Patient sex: F
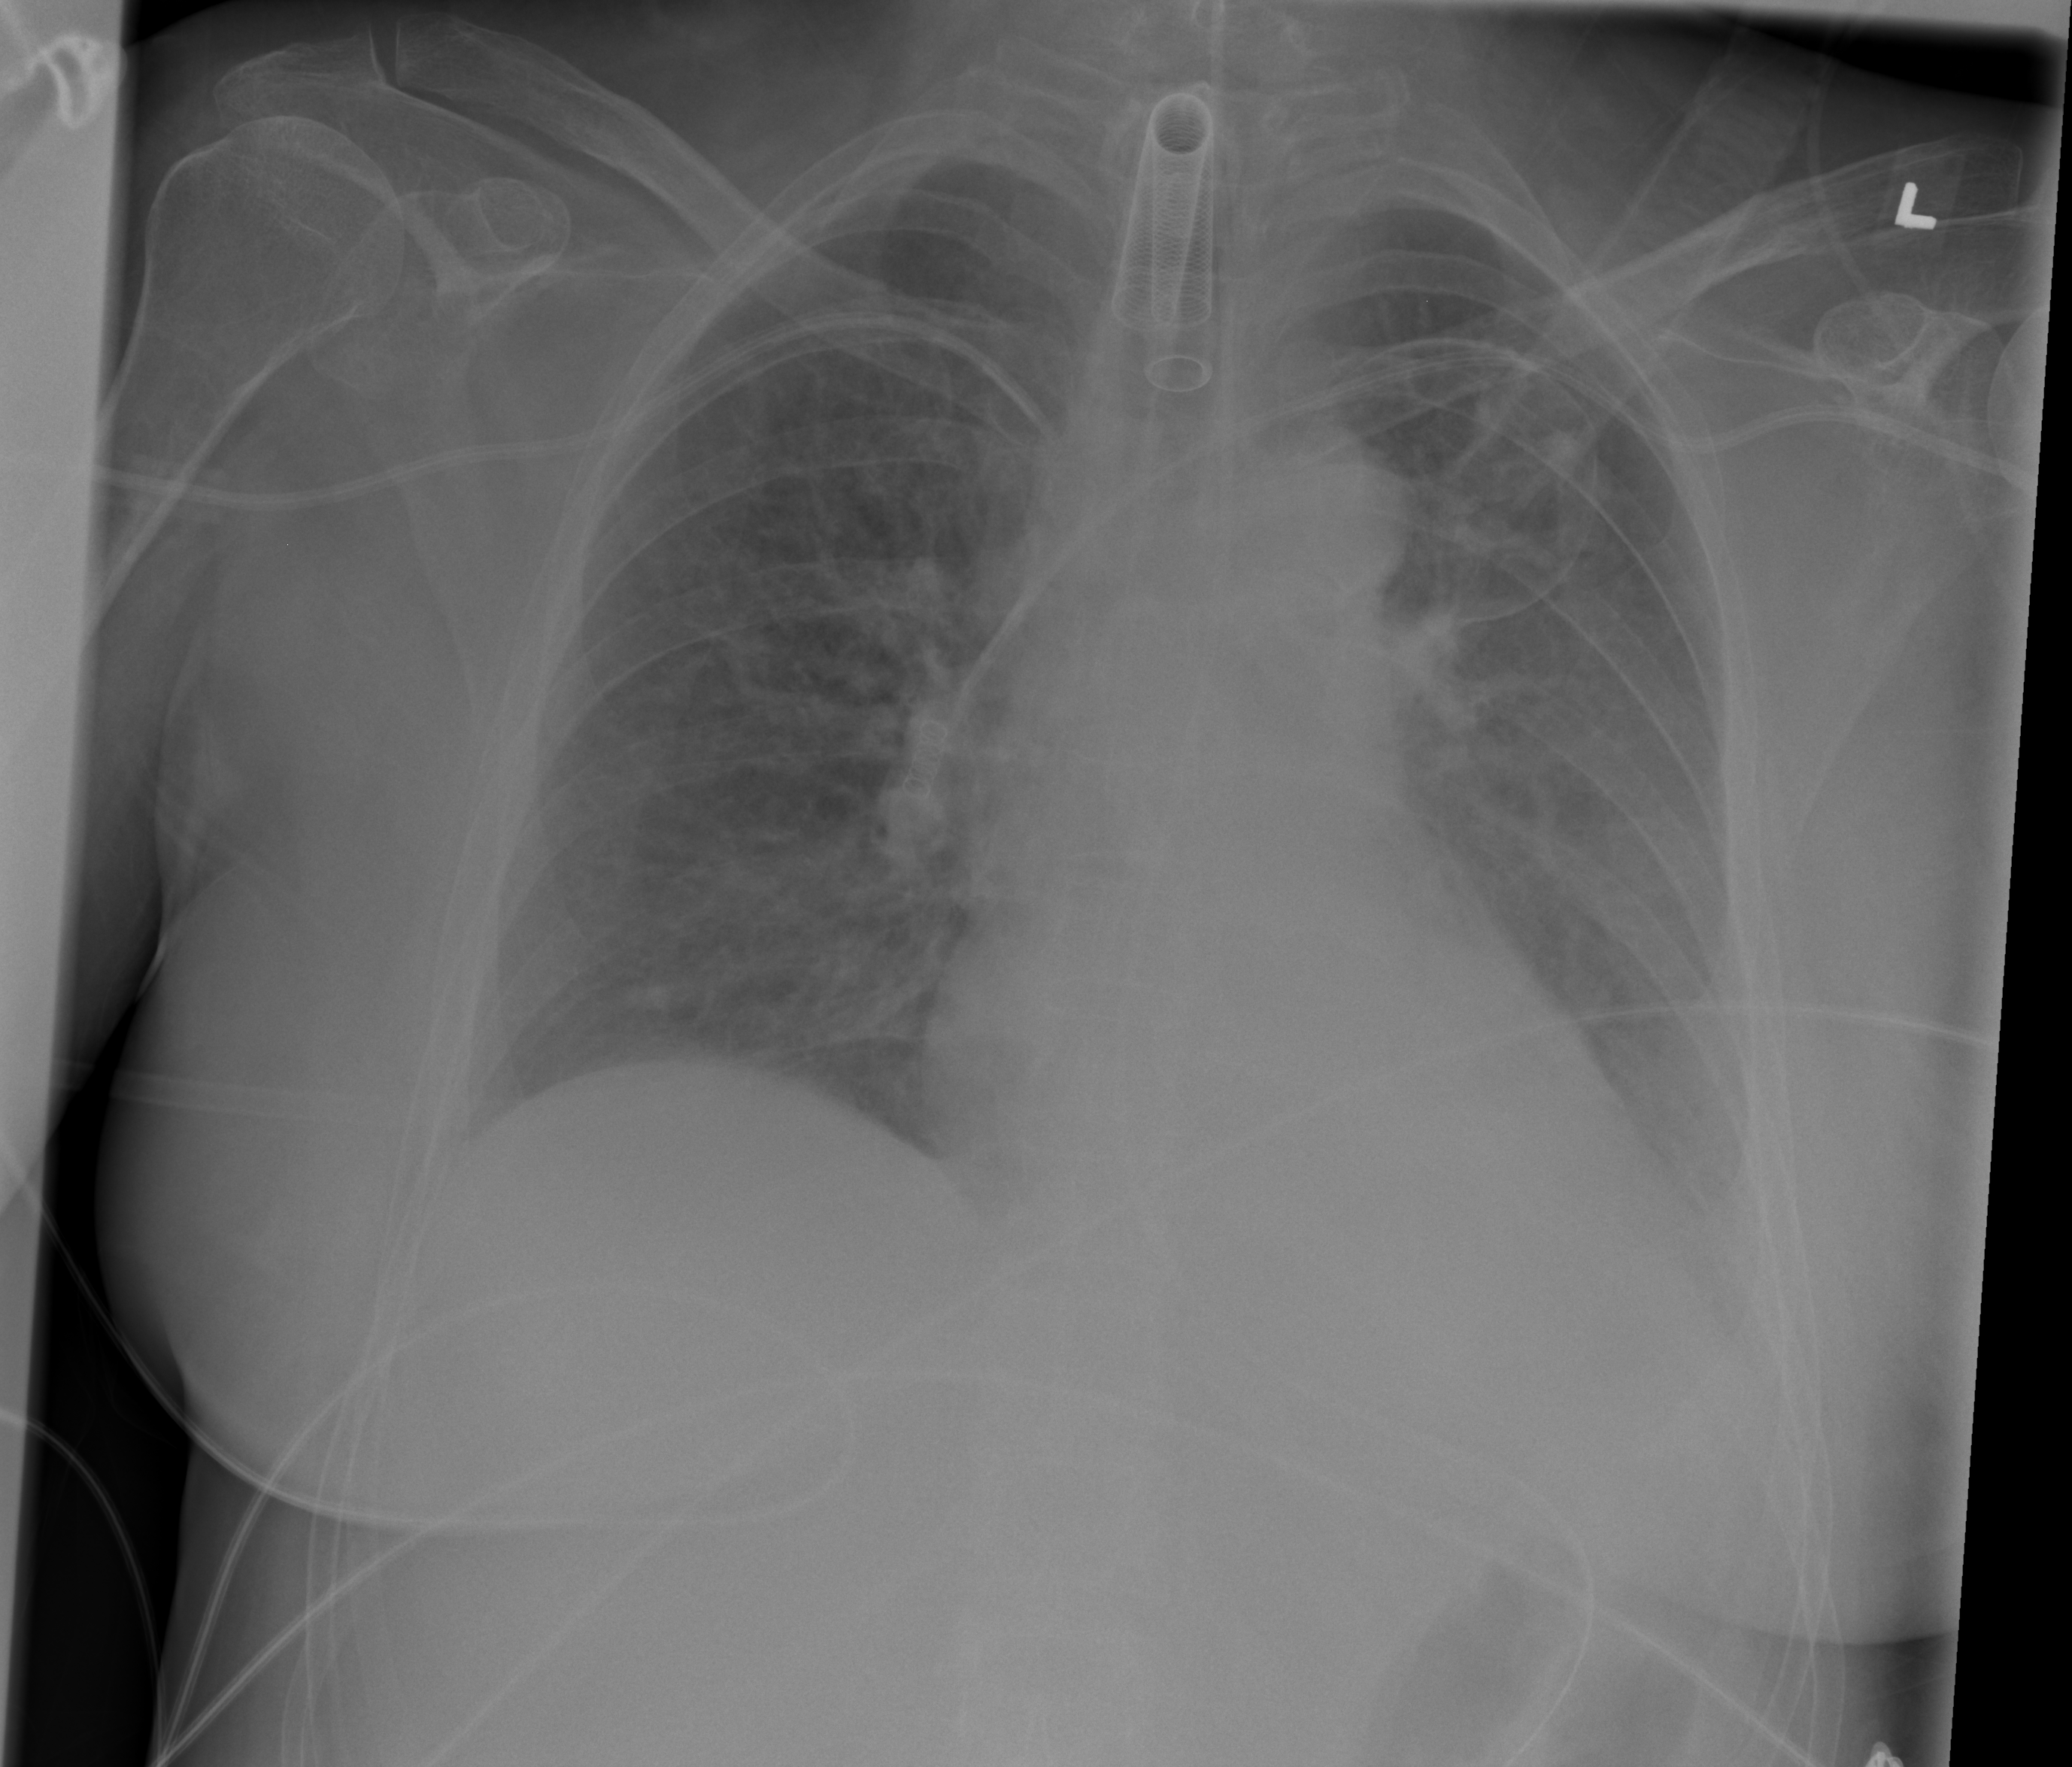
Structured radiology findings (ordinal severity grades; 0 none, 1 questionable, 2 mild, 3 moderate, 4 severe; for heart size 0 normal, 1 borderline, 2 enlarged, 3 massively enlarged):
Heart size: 0
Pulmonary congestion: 0
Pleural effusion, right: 0
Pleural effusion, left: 2
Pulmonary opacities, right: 0
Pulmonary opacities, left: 0
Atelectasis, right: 0
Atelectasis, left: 2